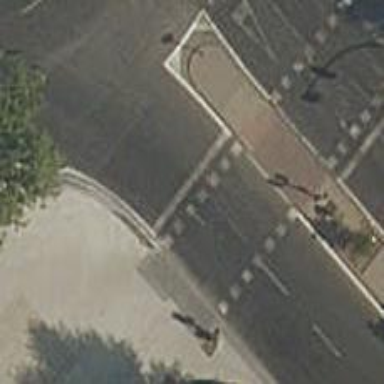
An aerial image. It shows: Road crossing with traffic signals.